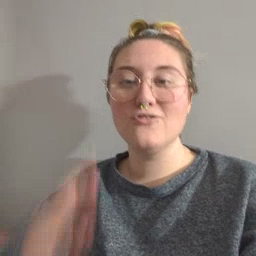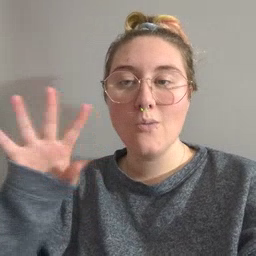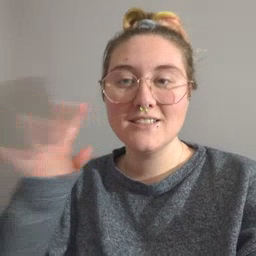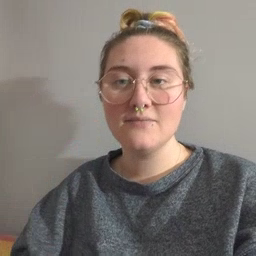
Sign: noisy